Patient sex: M
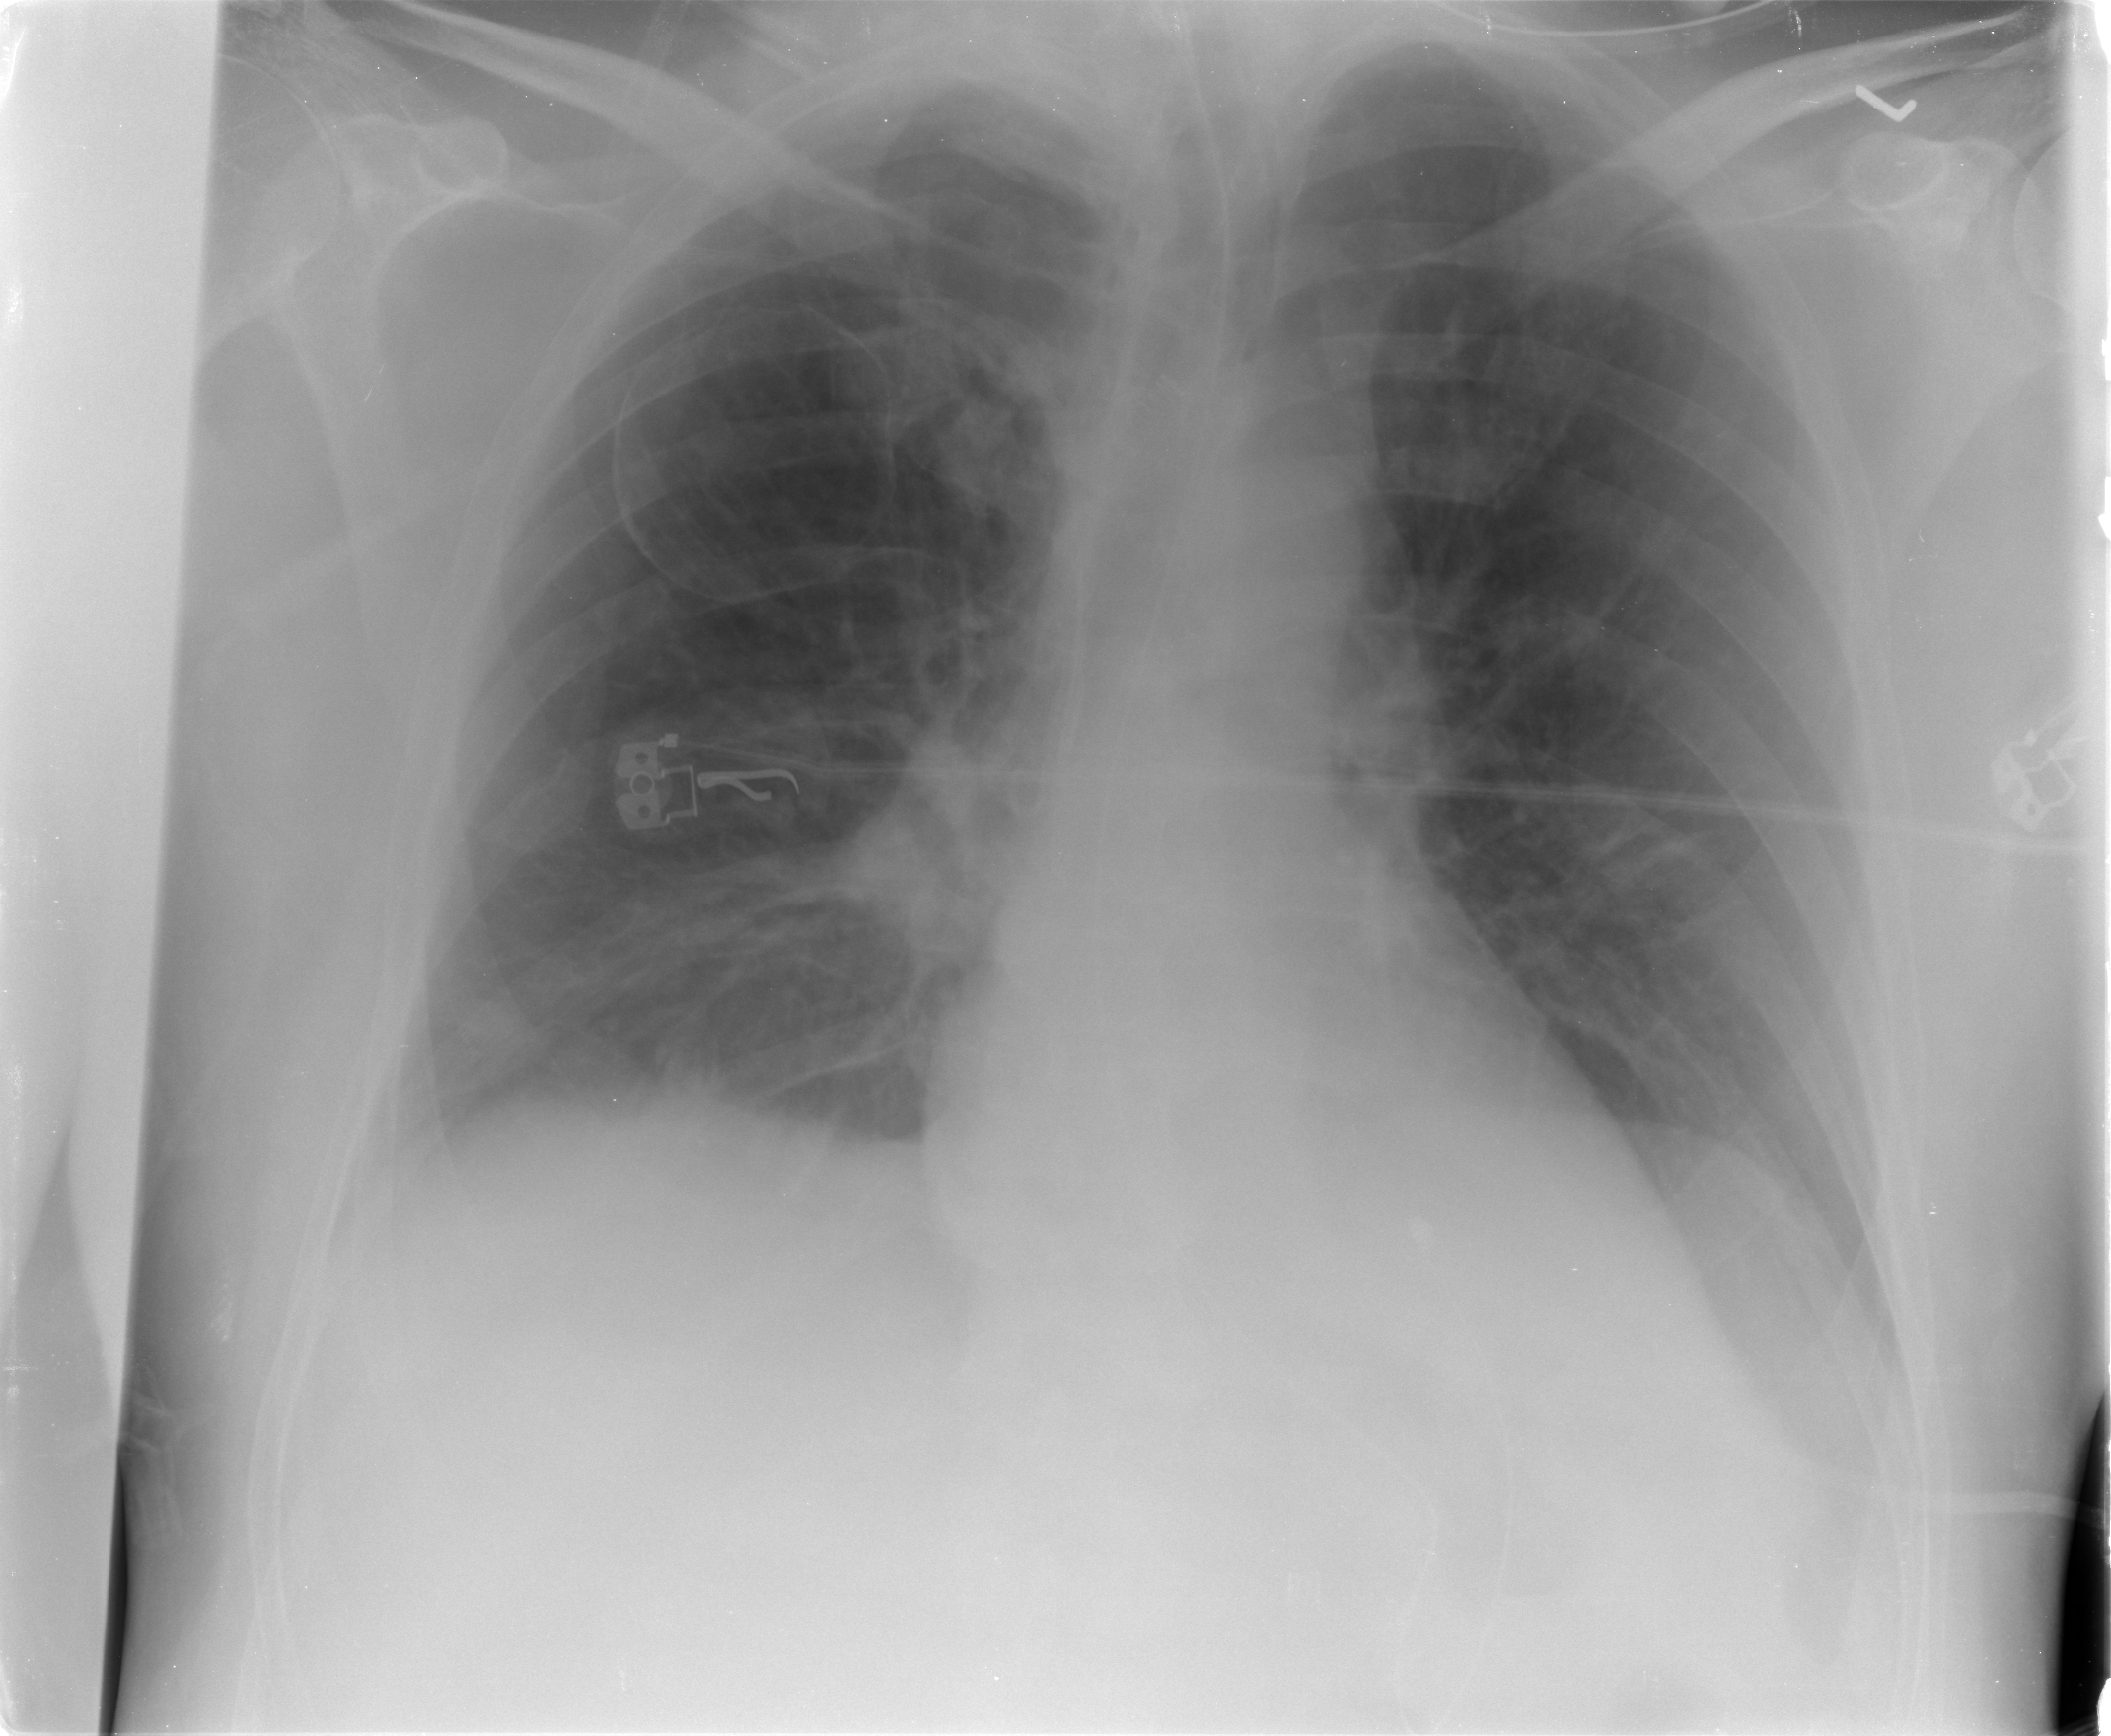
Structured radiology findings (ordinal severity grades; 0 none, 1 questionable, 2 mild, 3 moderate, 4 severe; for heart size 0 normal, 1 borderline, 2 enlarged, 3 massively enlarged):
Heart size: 0
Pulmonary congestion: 2
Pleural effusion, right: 0
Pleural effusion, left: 0
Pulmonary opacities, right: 0
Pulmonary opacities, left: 0
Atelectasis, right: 2
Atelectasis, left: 0